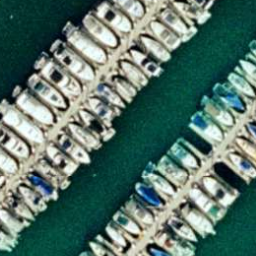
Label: harbor